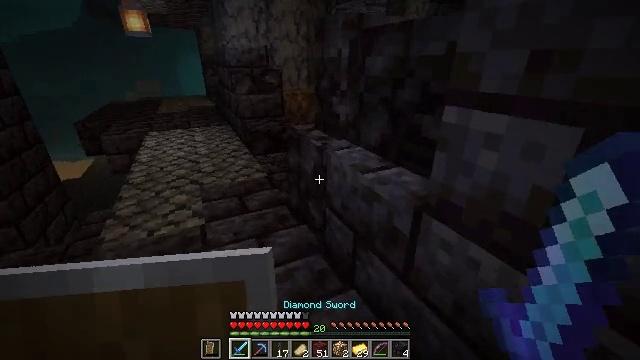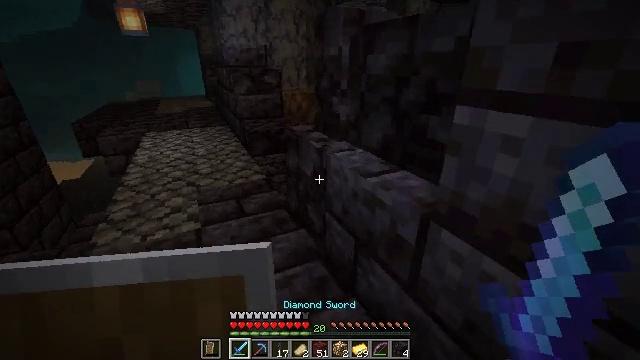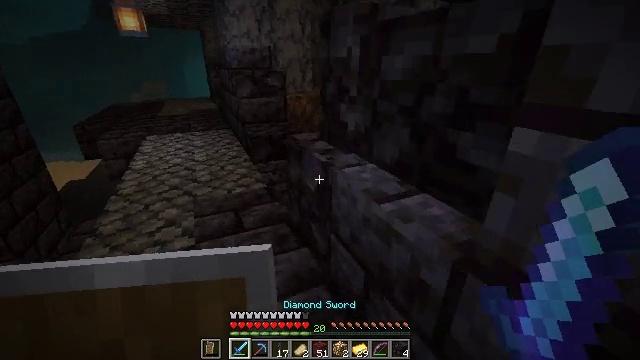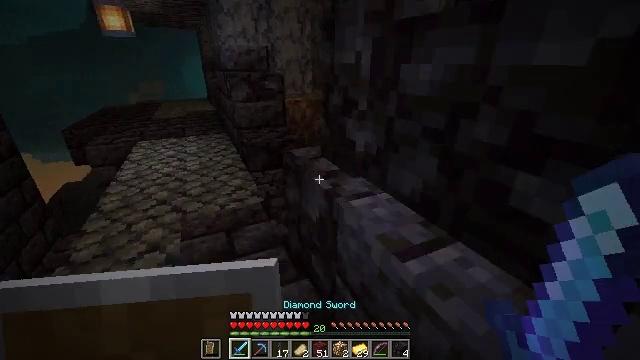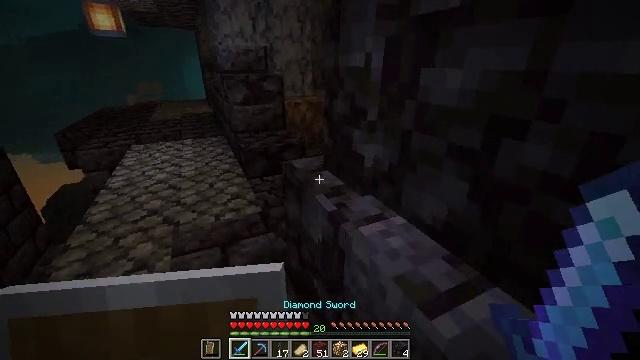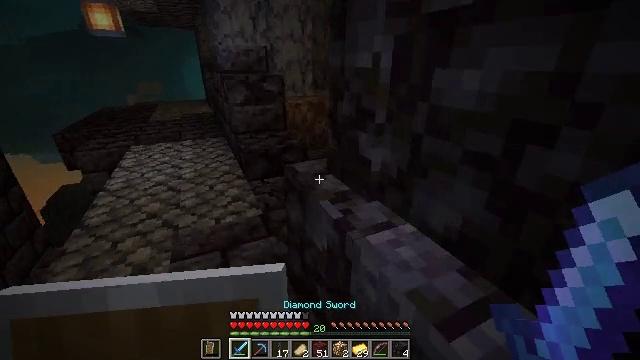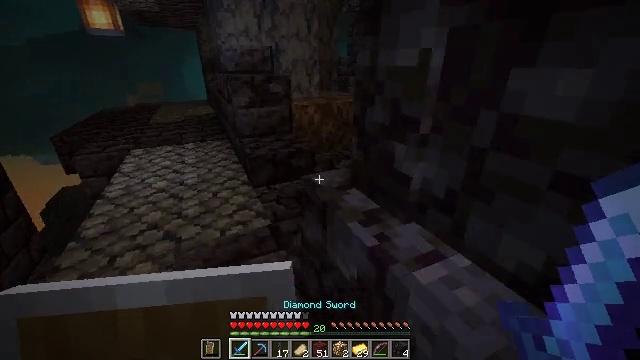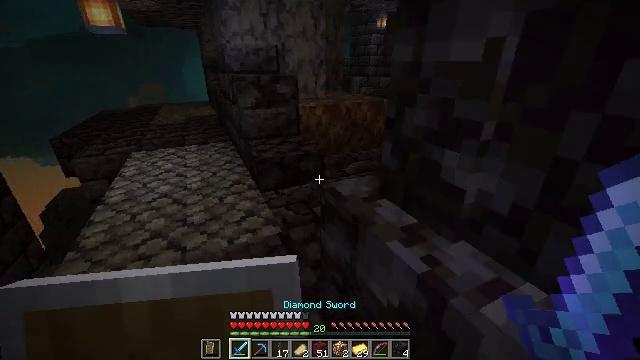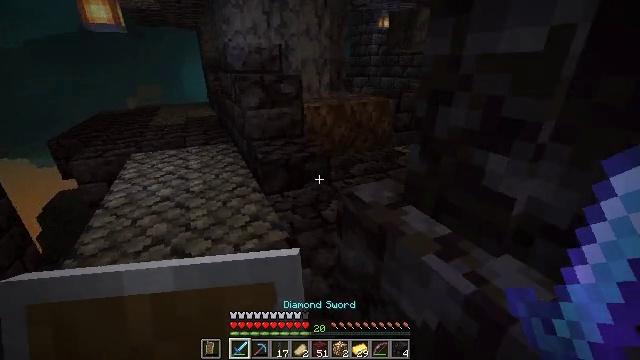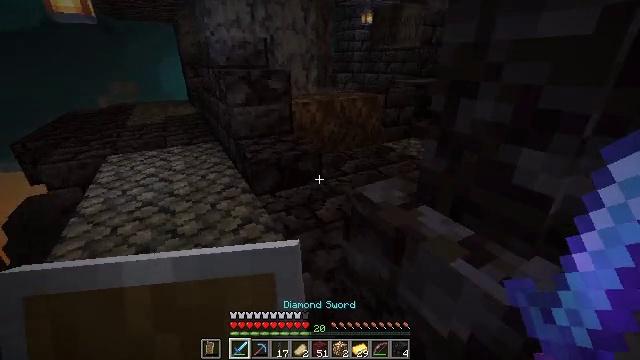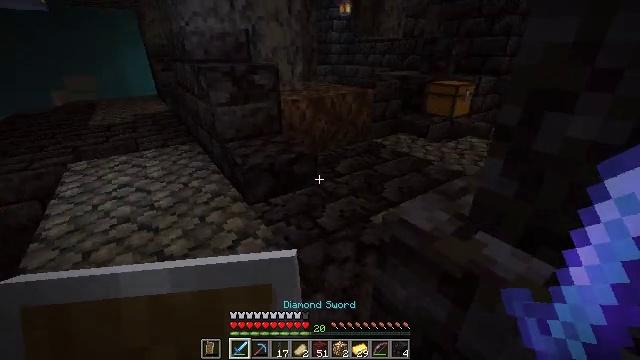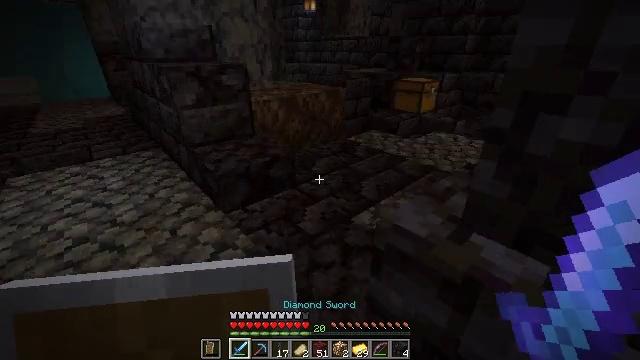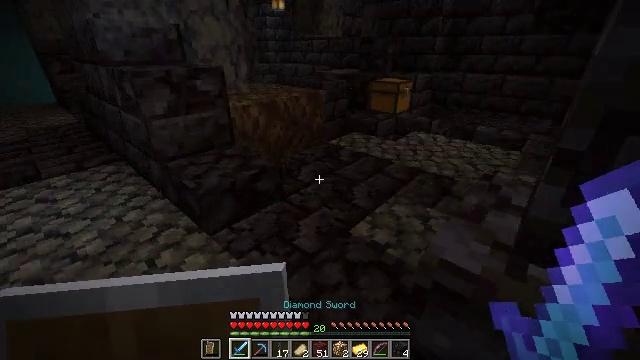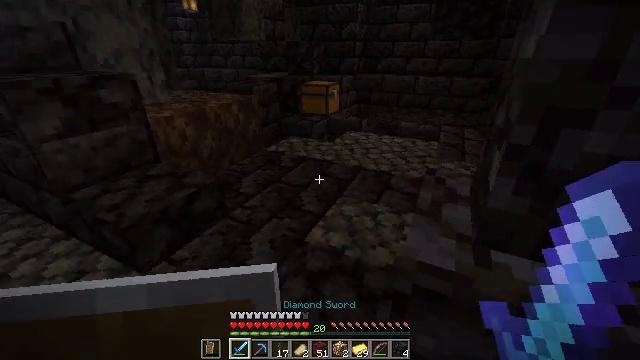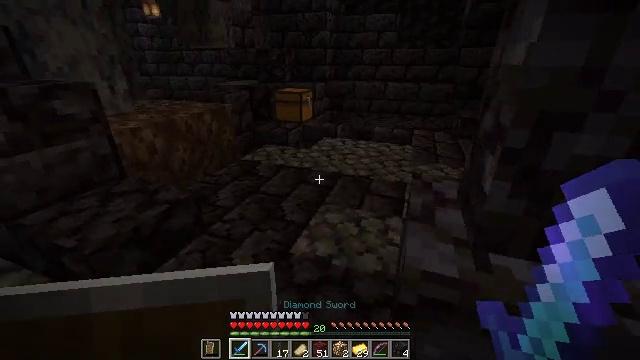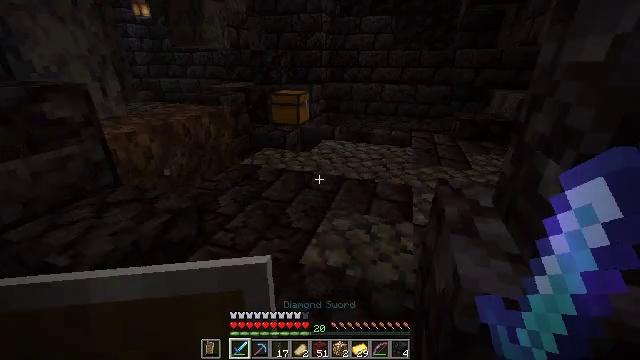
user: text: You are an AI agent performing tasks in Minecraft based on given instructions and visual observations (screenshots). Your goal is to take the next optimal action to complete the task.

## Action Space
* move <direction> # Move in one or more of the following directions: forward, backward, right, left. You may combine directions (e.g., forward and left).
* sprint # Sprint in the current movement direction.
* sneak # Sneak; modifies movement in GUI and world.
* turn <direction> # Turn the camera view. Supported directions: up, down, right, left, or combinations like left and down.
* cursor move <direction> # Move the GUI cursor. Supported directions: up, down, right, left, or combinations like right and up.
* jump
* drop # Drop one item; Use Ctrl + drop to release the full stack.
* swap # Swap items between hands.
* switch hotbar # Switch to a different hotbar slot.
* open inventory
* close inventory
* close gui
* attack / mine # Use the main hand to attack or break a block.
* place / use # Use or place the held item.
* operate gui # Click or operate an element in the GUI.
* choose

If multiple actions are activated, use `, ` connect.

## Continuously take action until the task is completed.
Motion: motion action
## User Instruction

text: Drop a soul sand.
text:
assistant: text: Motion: move forward
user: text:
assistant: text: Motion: move forward, turn left
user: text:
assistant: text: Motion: move forward
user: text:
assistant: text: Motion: move forward
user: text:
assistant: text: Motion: move forward and move left
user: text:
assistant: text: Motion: move forward and move left
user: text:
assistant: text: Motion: move forward and move left
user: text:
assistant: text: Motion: move forward and move left
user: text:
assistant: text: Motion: move forward and move left, turn right
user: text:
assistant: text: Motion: move forward and move left, turn right and down
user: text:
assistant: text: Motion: move forward and move left, turn right
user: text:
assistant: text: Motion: move forward and move left, turn right
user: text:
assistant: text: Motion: move forward and move left, turn right
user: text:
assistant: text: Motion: move forward and move left, turn right and up
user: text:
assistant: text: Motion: move forward and move left, turn right
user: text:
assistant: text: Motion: move forward and move left
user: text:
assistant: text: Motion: move forward and move left, sneak
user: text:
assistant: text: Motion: move forward and move left, sneak
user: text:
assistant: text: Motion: move forward and move left, sneak
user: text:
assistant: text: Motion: move forward
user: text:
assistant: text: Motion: move forward
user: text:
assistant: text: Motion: move forward
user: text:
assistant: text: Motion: move forward and move right
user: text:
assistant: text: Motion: move forward and move right
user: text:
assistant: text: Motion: move forward and move right
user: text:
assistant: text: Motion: move forward and move right
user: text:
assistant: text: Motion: move forward and move right
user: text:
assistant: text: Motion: move forward and move right, turn left
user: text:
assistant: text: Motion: move forward and move right, turn left
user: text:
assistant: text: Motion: move forward and move right, turn left